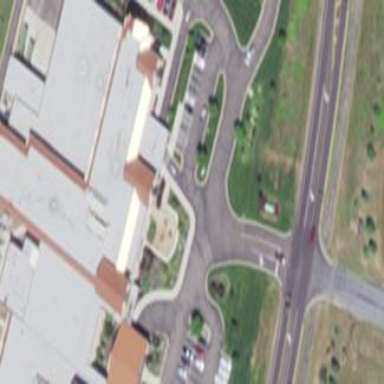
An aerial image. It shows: Hospital building.